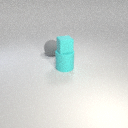
large cyan rubber cylinder below small cyan rubber cube